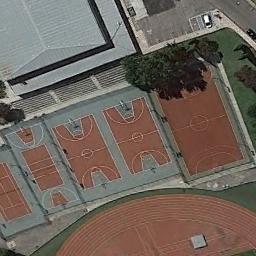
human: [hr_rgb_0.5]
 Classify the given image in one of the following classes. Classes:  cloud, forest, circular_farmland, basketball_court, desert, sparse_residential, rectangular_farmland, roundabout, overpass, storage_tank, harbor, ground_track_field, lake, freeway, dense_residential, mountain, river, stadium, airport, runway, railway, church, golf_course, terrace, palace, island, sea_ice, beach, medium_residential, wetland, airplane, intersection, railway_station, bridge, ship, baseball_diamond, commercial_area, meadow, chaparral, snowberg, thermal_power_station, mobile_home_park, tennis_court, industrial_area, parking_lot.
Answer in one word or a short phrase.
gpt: basketball_court